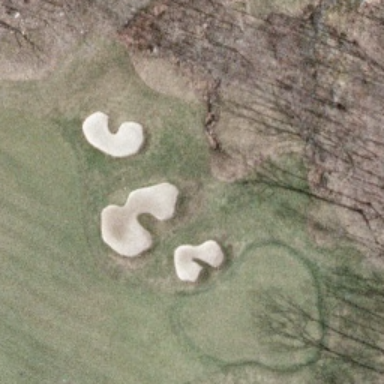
This is a part of a golf course with green turfs and some bunkers and trees .